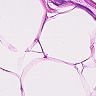
Metastatic tissue present: no